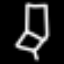
Label: chair